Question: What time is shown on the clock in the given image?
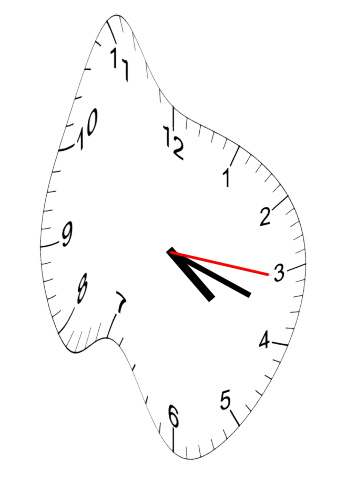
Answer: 04:18:16